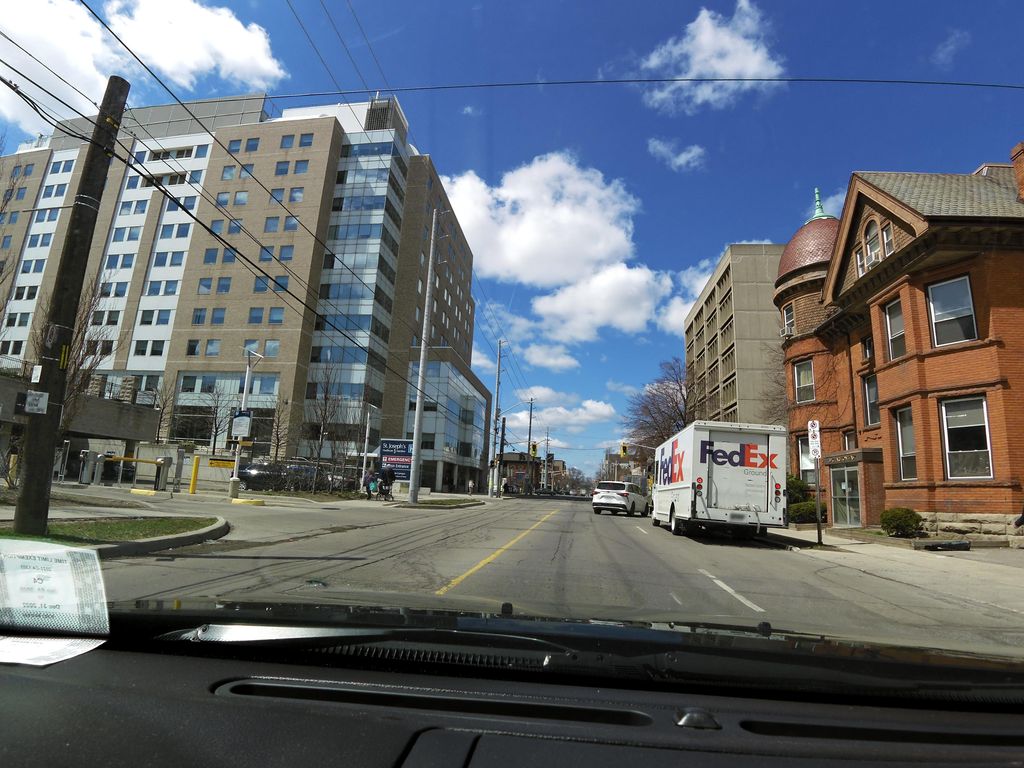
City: hamilton